Question: I'm looking to essentially have a centralized table with a number of lookup tables that surround it. The central table is going to be used to store 'Users' and the lookup tables will be user attributes, like 'Religion'. The central table will store an Id, like ReligionId, and the lookup table would contain a list of religions.
Now, I've done a lot of digging into this and I've seen many people comment saying that a UserAttribute table might be the best way to go, essentially using an EAV pattern. I'm not looking to do this. I realize that my strategy will be join-heavy and that's why I ask this question here. I'm looking for a way to optimize those joins.
If the table has 100 lookup tables, how could it be optimized to be faster than just doing a massive 100 table inner join? Some ideas come to mind like using many smaller joins, sub-selects and views. I'm open to anything, including a combination of these strategies. Again, just to note, I'm not looking to do anything that's EAV-related. I need the lookup tables for other reasons and I like normalized data.
All suggestions considered!
Here's a visual look:

Edit: Is this insane?
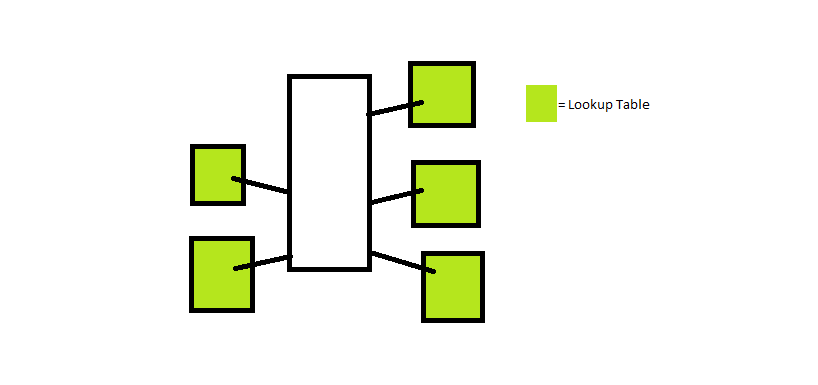
Answer: Optimization techniques will likely depend on the size of the center table and intended query patterns. This is very similar to what you get in data warehousing star schemas, so approaches from that paradigm may help.
For one, ensuring the size of each row is absolutely as small as possible. Disk space may be cheap, but disk throughput, memory, and CPU resources are potential bottle necks. You want small rows so that it can read them quickly and cache as much as possible in memory.
A materialized/indexed view with the joins already performed allows the joins to essentially be precomputed. This may not work well if you are dealing with a center table that is being written to alot or is very large.
Anything you can do to optimize a single join should be done for all 100. Appropriate indexes based on the selectivity of the column, etc.
Depending on what kind of queries you are performing, then other techniques from data warehousing or OLAP may apply. If you are doing lots of group by's then this is likely an area to look in to. Data warehousing techniques can be applied within SQL Server with no additional tooling.
Ask yourself why so many attributes are being queried and how they are being presented? For most analysis it is not necessary to join with lookup tables until the final step where you materialize a report, at which time you may only have grouped by on a subset of columns and thus only need some of the lookup tables.
Group By's generally should be able to group on the lookup Id's without needing the text/description from the lookup table so a join is not necessary. If your lookups have other information relevant to the query at hand then consider denormalizing it into the central table to eliminate the join and/or make that discreet value its own lookup, essentially splitting the existing lookup ID into another ID.
You could implement a master code table that combines the code tables into a single table with a CodeType column. This is not the same as EAV because you'd still have a column in the center table for each code type and a join for each, where as EAV is usually used to normalize out an arbitrary number of attributes. (: I personally hate master code tables.)
Lastly, consider normalization the center table if you are not doing data warehousing.
Are there lots of null values in certain lookupId columns? Is the table sparse? This is an indication that you can pull some columns out into a 1 to 1/0 relationships to reduce the size of the center table. For example, a Person table that includes address information can have a PersonAddress table pulled out of it.
Partitioning the table may improve performance if there's a large number of rows and you can determine that certain rows, perhaps with a certain old datetime from couple years in the past, would rarely be queried.
Update: See above. Consider a user wants to know number of sales grouped by year, department, and product. You should have id's for each of these so you can just group by those IDs on the center table and in an outer query join lookups for only what columns remain. This ensures the aggregation doesn't need to pull in unnecessary information from lookups that aren't needed anyway.
If you aren't doing aggregations, then you probably aren't querying large numbers of records at a time, so join performance is less of a concern and should be taken care of with appropriate indexes.
If you're querying large numbers of records at a time pulling in all information, I'd look hard at the business case for this. No one sits down at their desk and opens a report with a million rows and 100 columns in it and does anything meaningful with all of that data, that couldn't be accomplished in a better way.
The only case for such a query be a dump of all data intended for export to another system, in which case performance shouldn't be as much as a concern as it can be scheduled overnight.